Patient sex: M
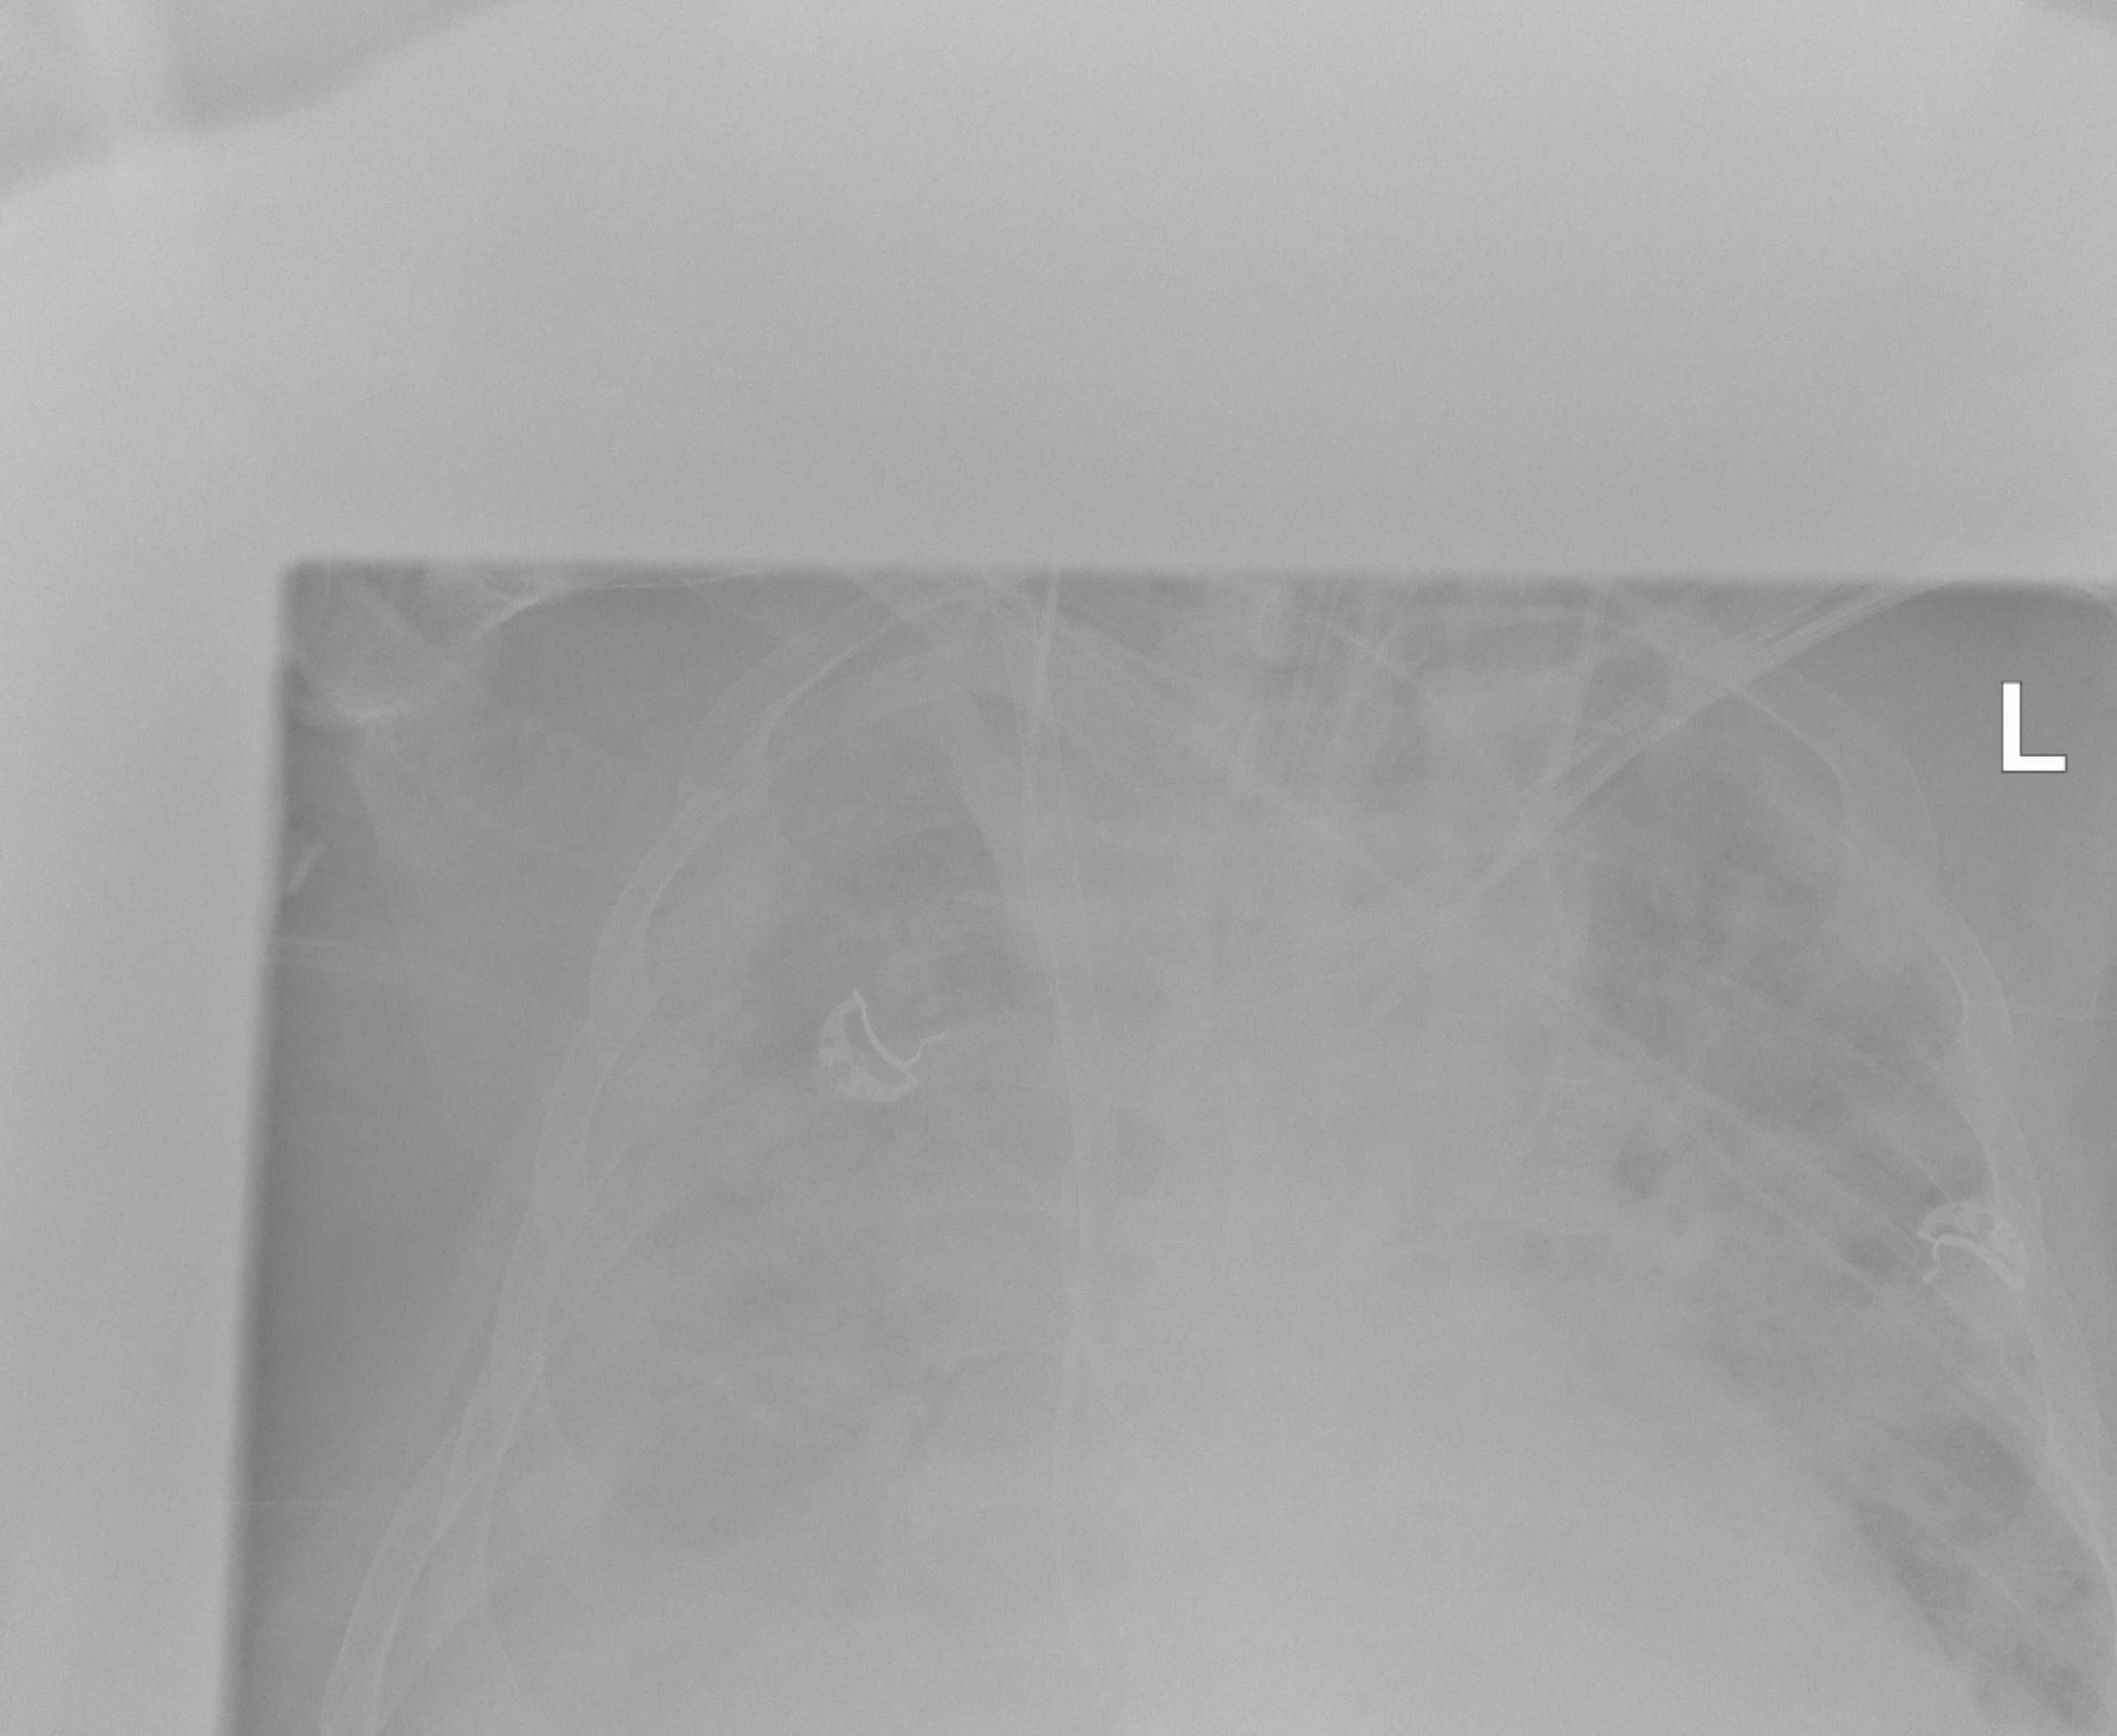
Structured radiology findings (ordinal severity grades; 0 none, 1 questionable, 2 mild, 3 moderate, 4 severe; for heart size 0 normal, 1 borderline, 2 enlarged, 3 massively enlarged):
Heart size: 2
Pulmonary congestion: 2
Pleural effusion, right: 3
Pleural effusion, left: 0
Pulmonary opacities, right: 3
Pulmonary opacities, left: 3
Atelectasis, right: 3
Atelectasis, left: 2